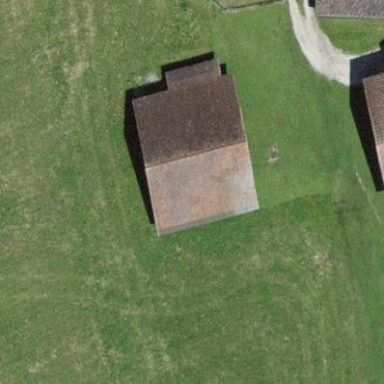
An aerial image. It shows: Rural barn.